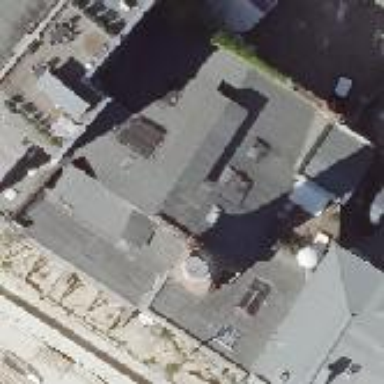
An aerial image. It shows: Building that is nightclub.